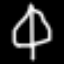
Label: leaf